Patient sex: M
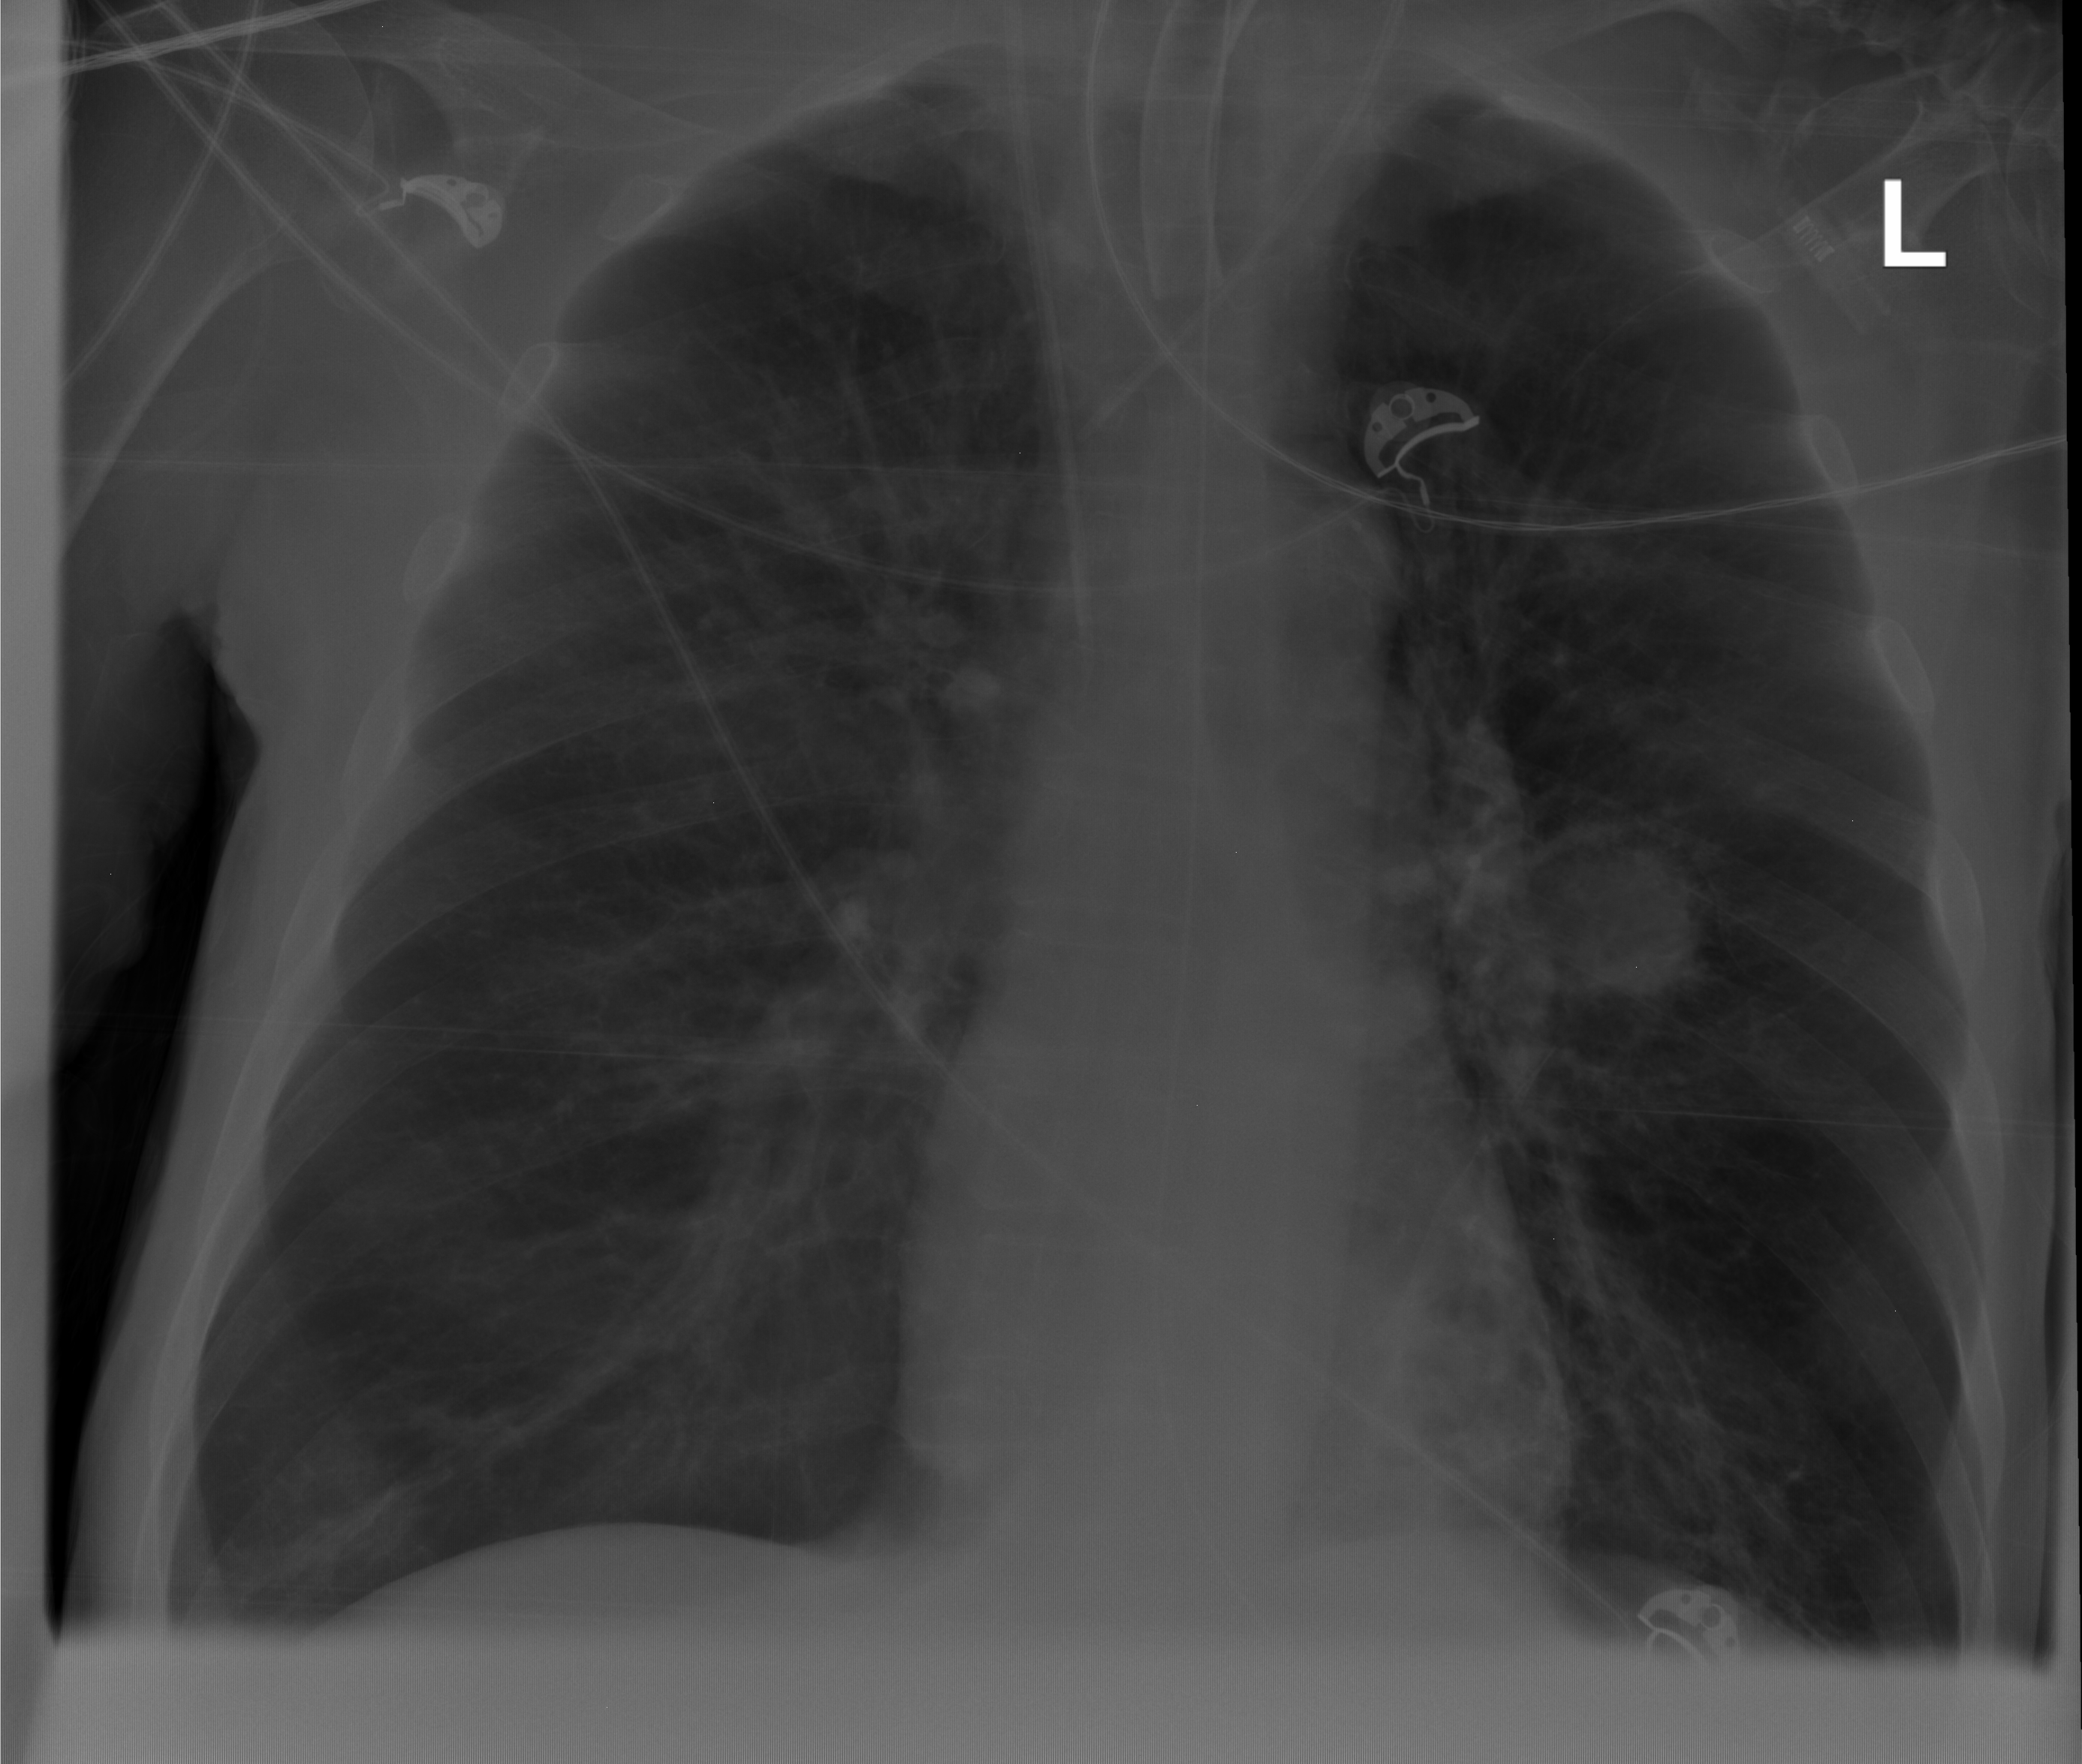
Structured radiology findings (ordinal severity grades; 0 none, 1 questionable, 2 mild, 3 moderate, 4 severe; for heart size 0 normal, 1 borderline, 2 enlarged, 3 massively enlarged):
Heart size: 0
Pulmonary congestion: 0
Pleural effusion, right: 0
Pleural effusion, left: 0
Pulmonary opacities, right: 0
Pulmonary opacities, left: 0
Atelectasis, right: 0
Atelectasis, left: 2